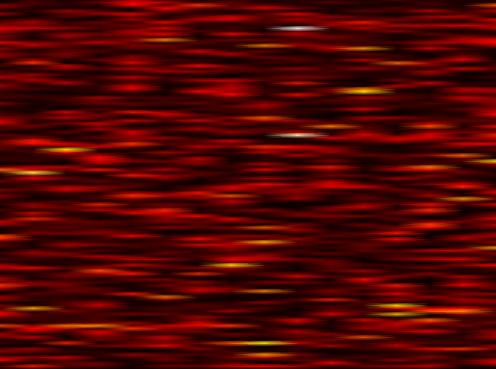
Label: FOFDM